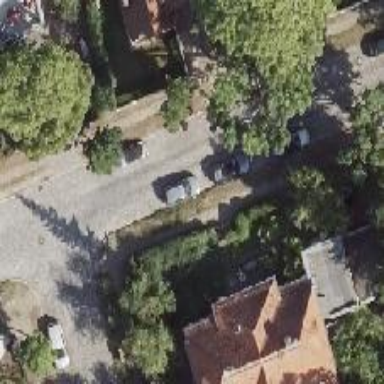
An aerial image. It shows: Residential road with sidewalks on both sides.